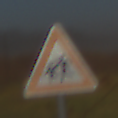
Verkehrszeichen: KinderRechts
Umgebung: Outdoor, Nature
Tageszeit: SunriseSunset
Wetter: Clear
Licht: Natural
Jahreszeit: NotSpecified
Kontrast: HighContrast